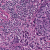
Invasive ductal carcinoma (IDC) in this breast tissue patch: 0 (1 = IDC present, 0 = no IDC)